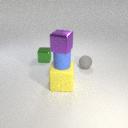
small blue rubber cylinder below small purple metal cube